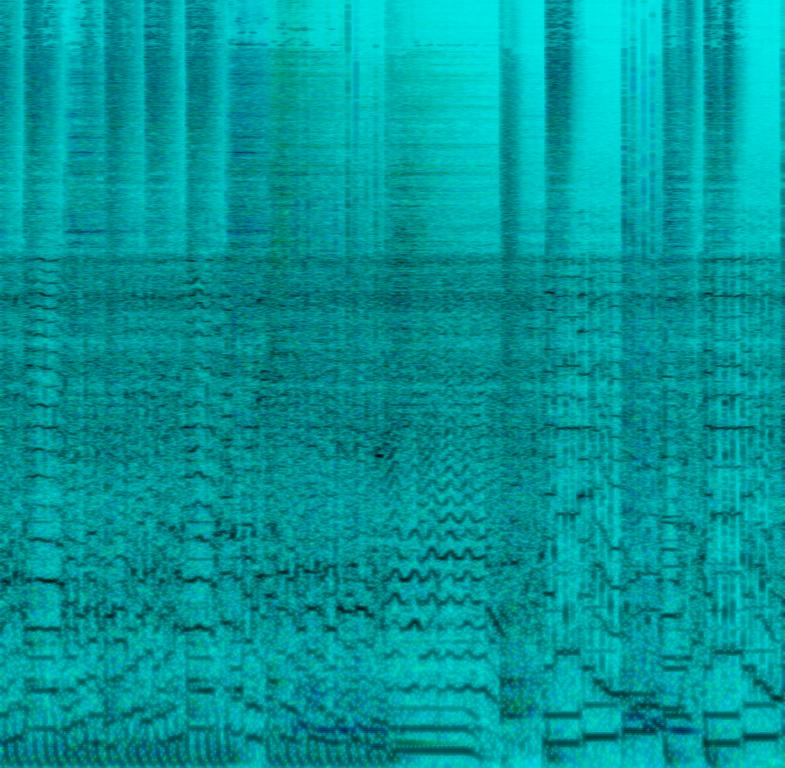
The song is an instrumental. The tempo is medium fast with a percussive bass line, super fast metal drumming with cymbal crashes and fast drum rolls and a distorted guitar playing a virtuoso lead. The song is energetic and animated. The song has poor audio quality.